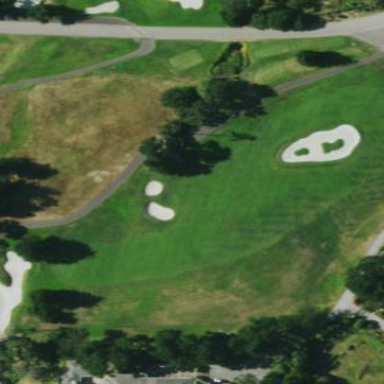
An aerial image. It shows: Grassy area designated as golf fairway.